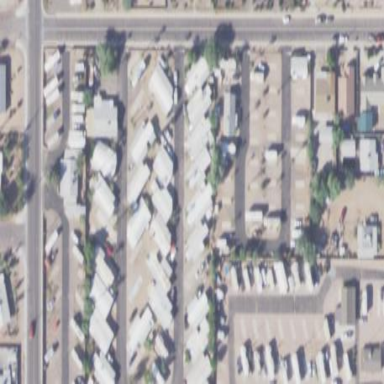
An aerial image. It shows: Residential area within neighborhood.